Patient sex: M
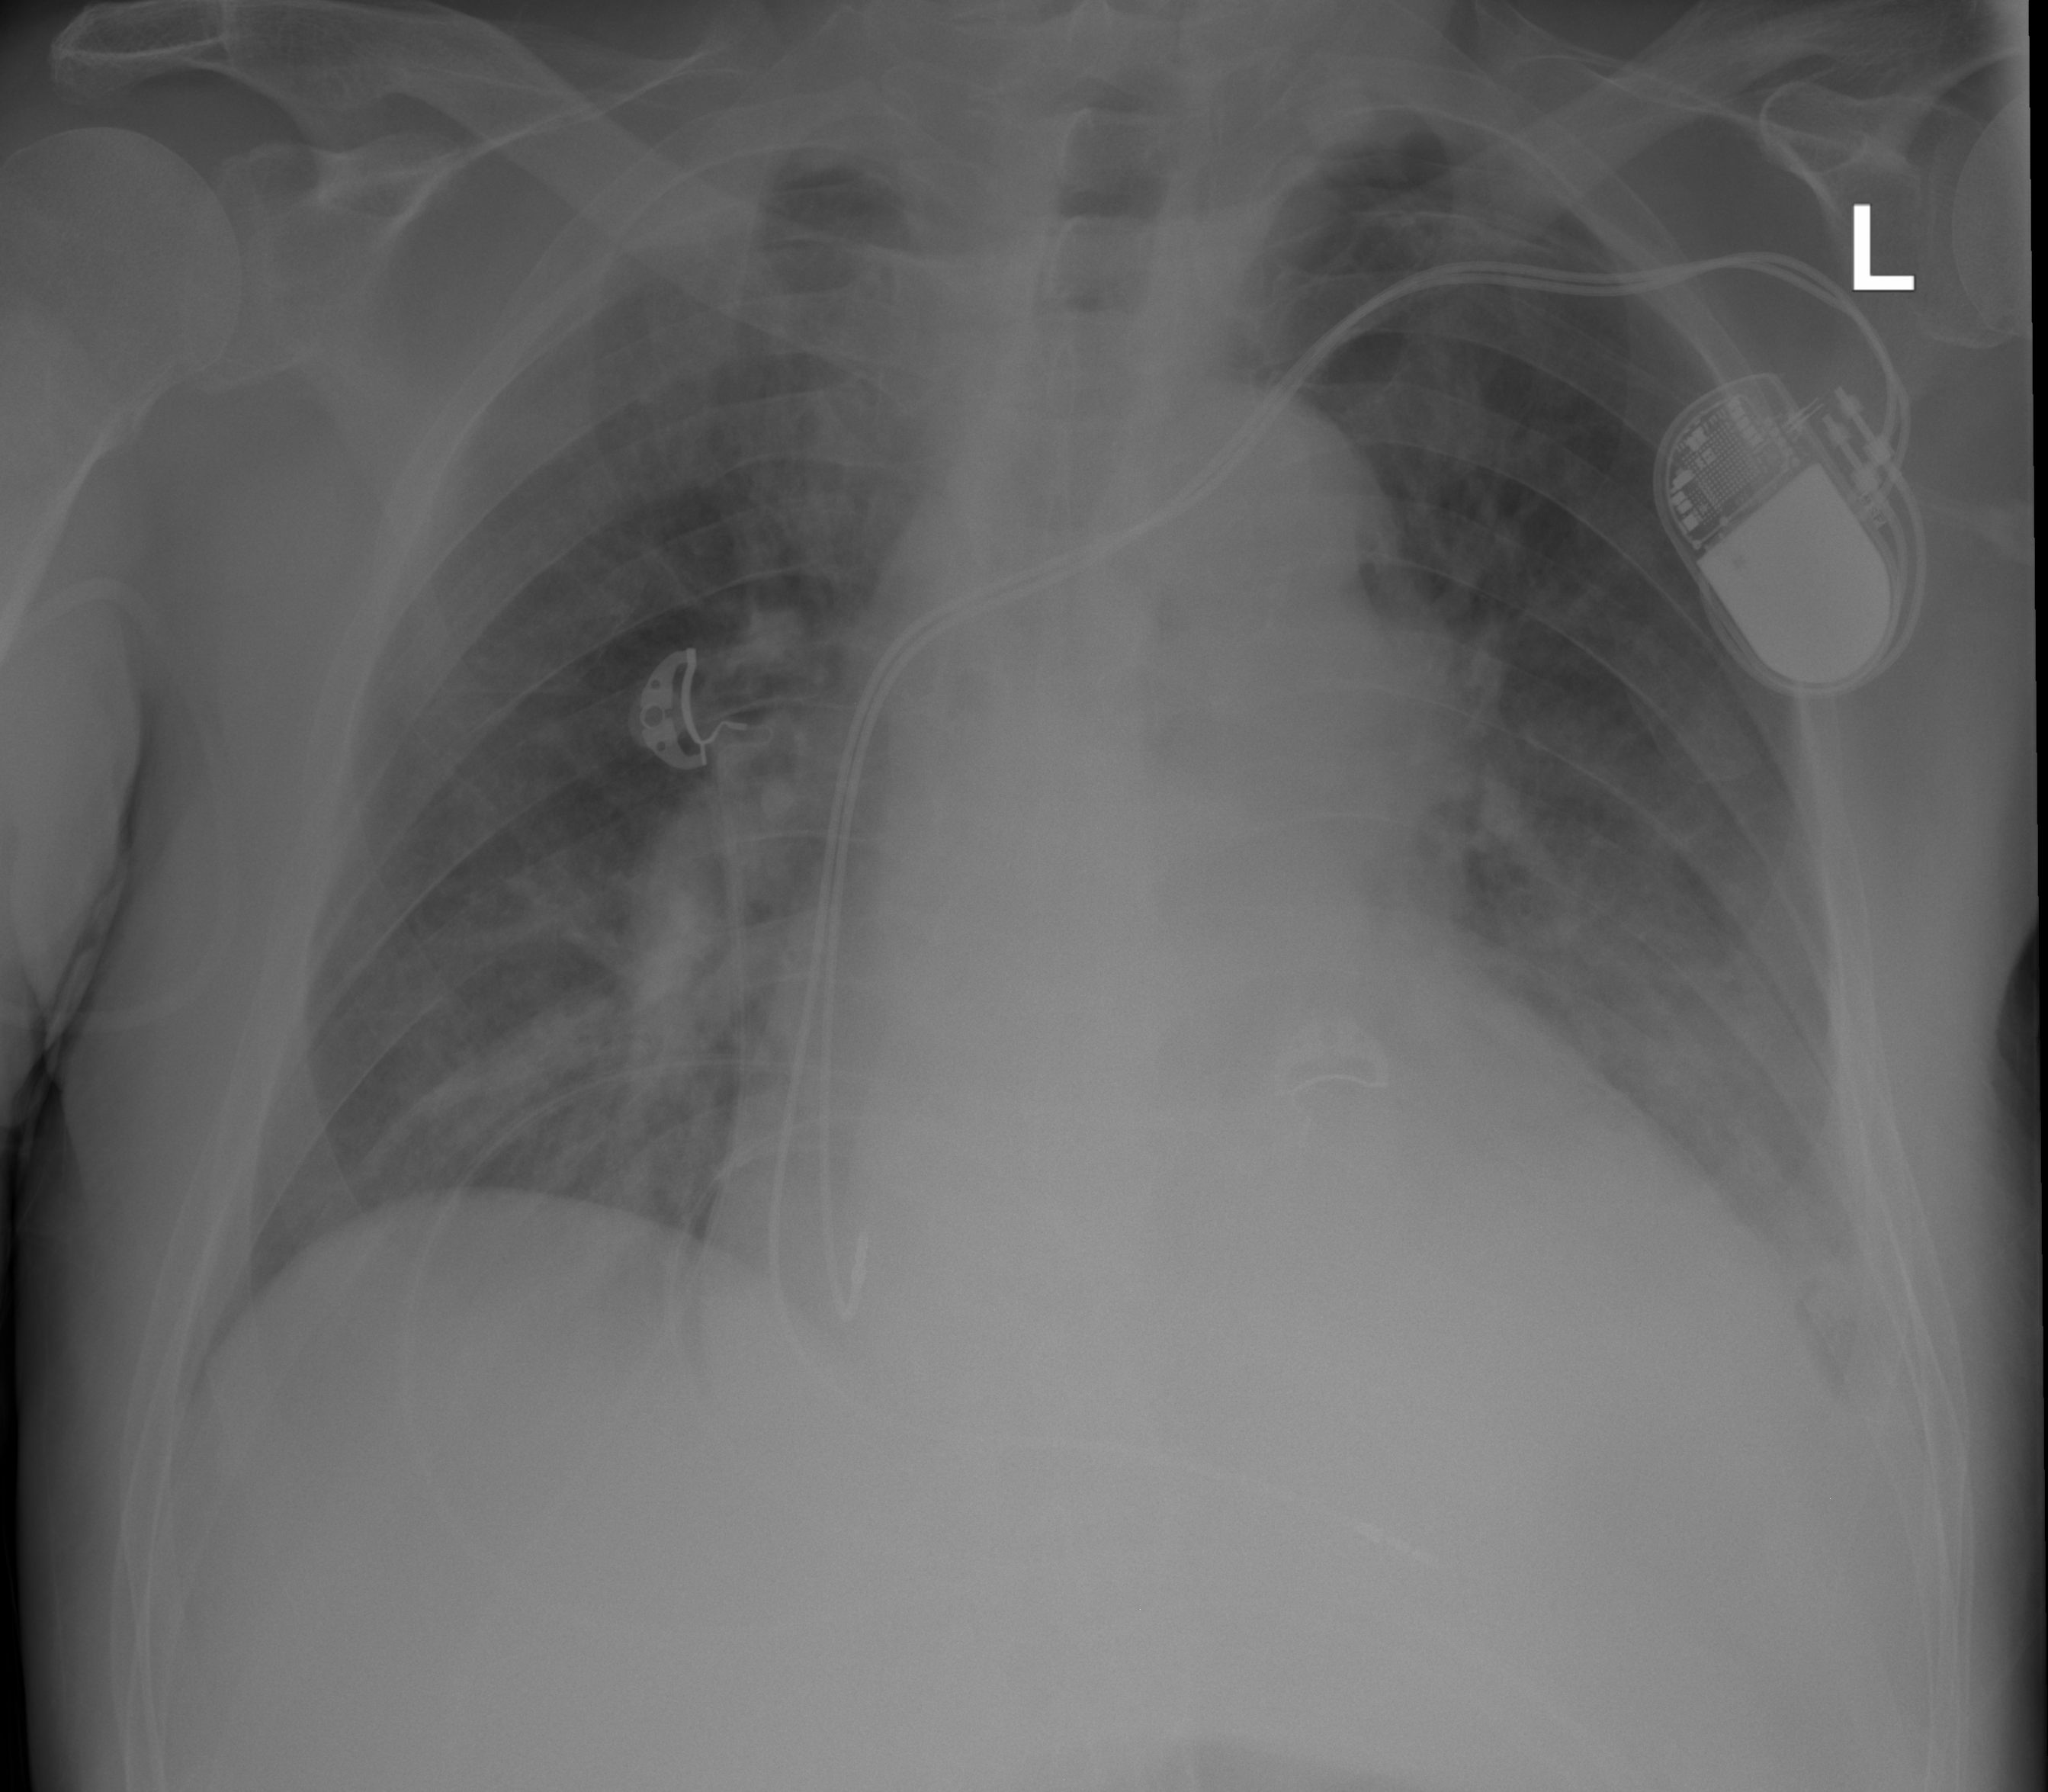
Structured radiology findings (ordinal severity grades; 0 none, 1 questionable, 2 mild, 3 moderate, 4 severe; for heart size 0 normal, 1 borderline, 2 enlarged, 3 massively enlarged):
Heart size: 2
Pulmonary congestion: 2
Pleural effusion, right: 0
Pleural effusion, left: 2
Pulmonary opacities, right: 1
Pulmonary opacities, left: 1
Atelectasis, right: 1
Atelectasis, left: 2